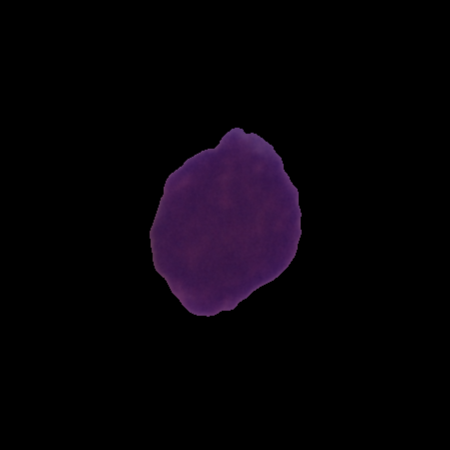
Label: cancer